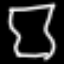
Label: hourglass